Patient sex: M
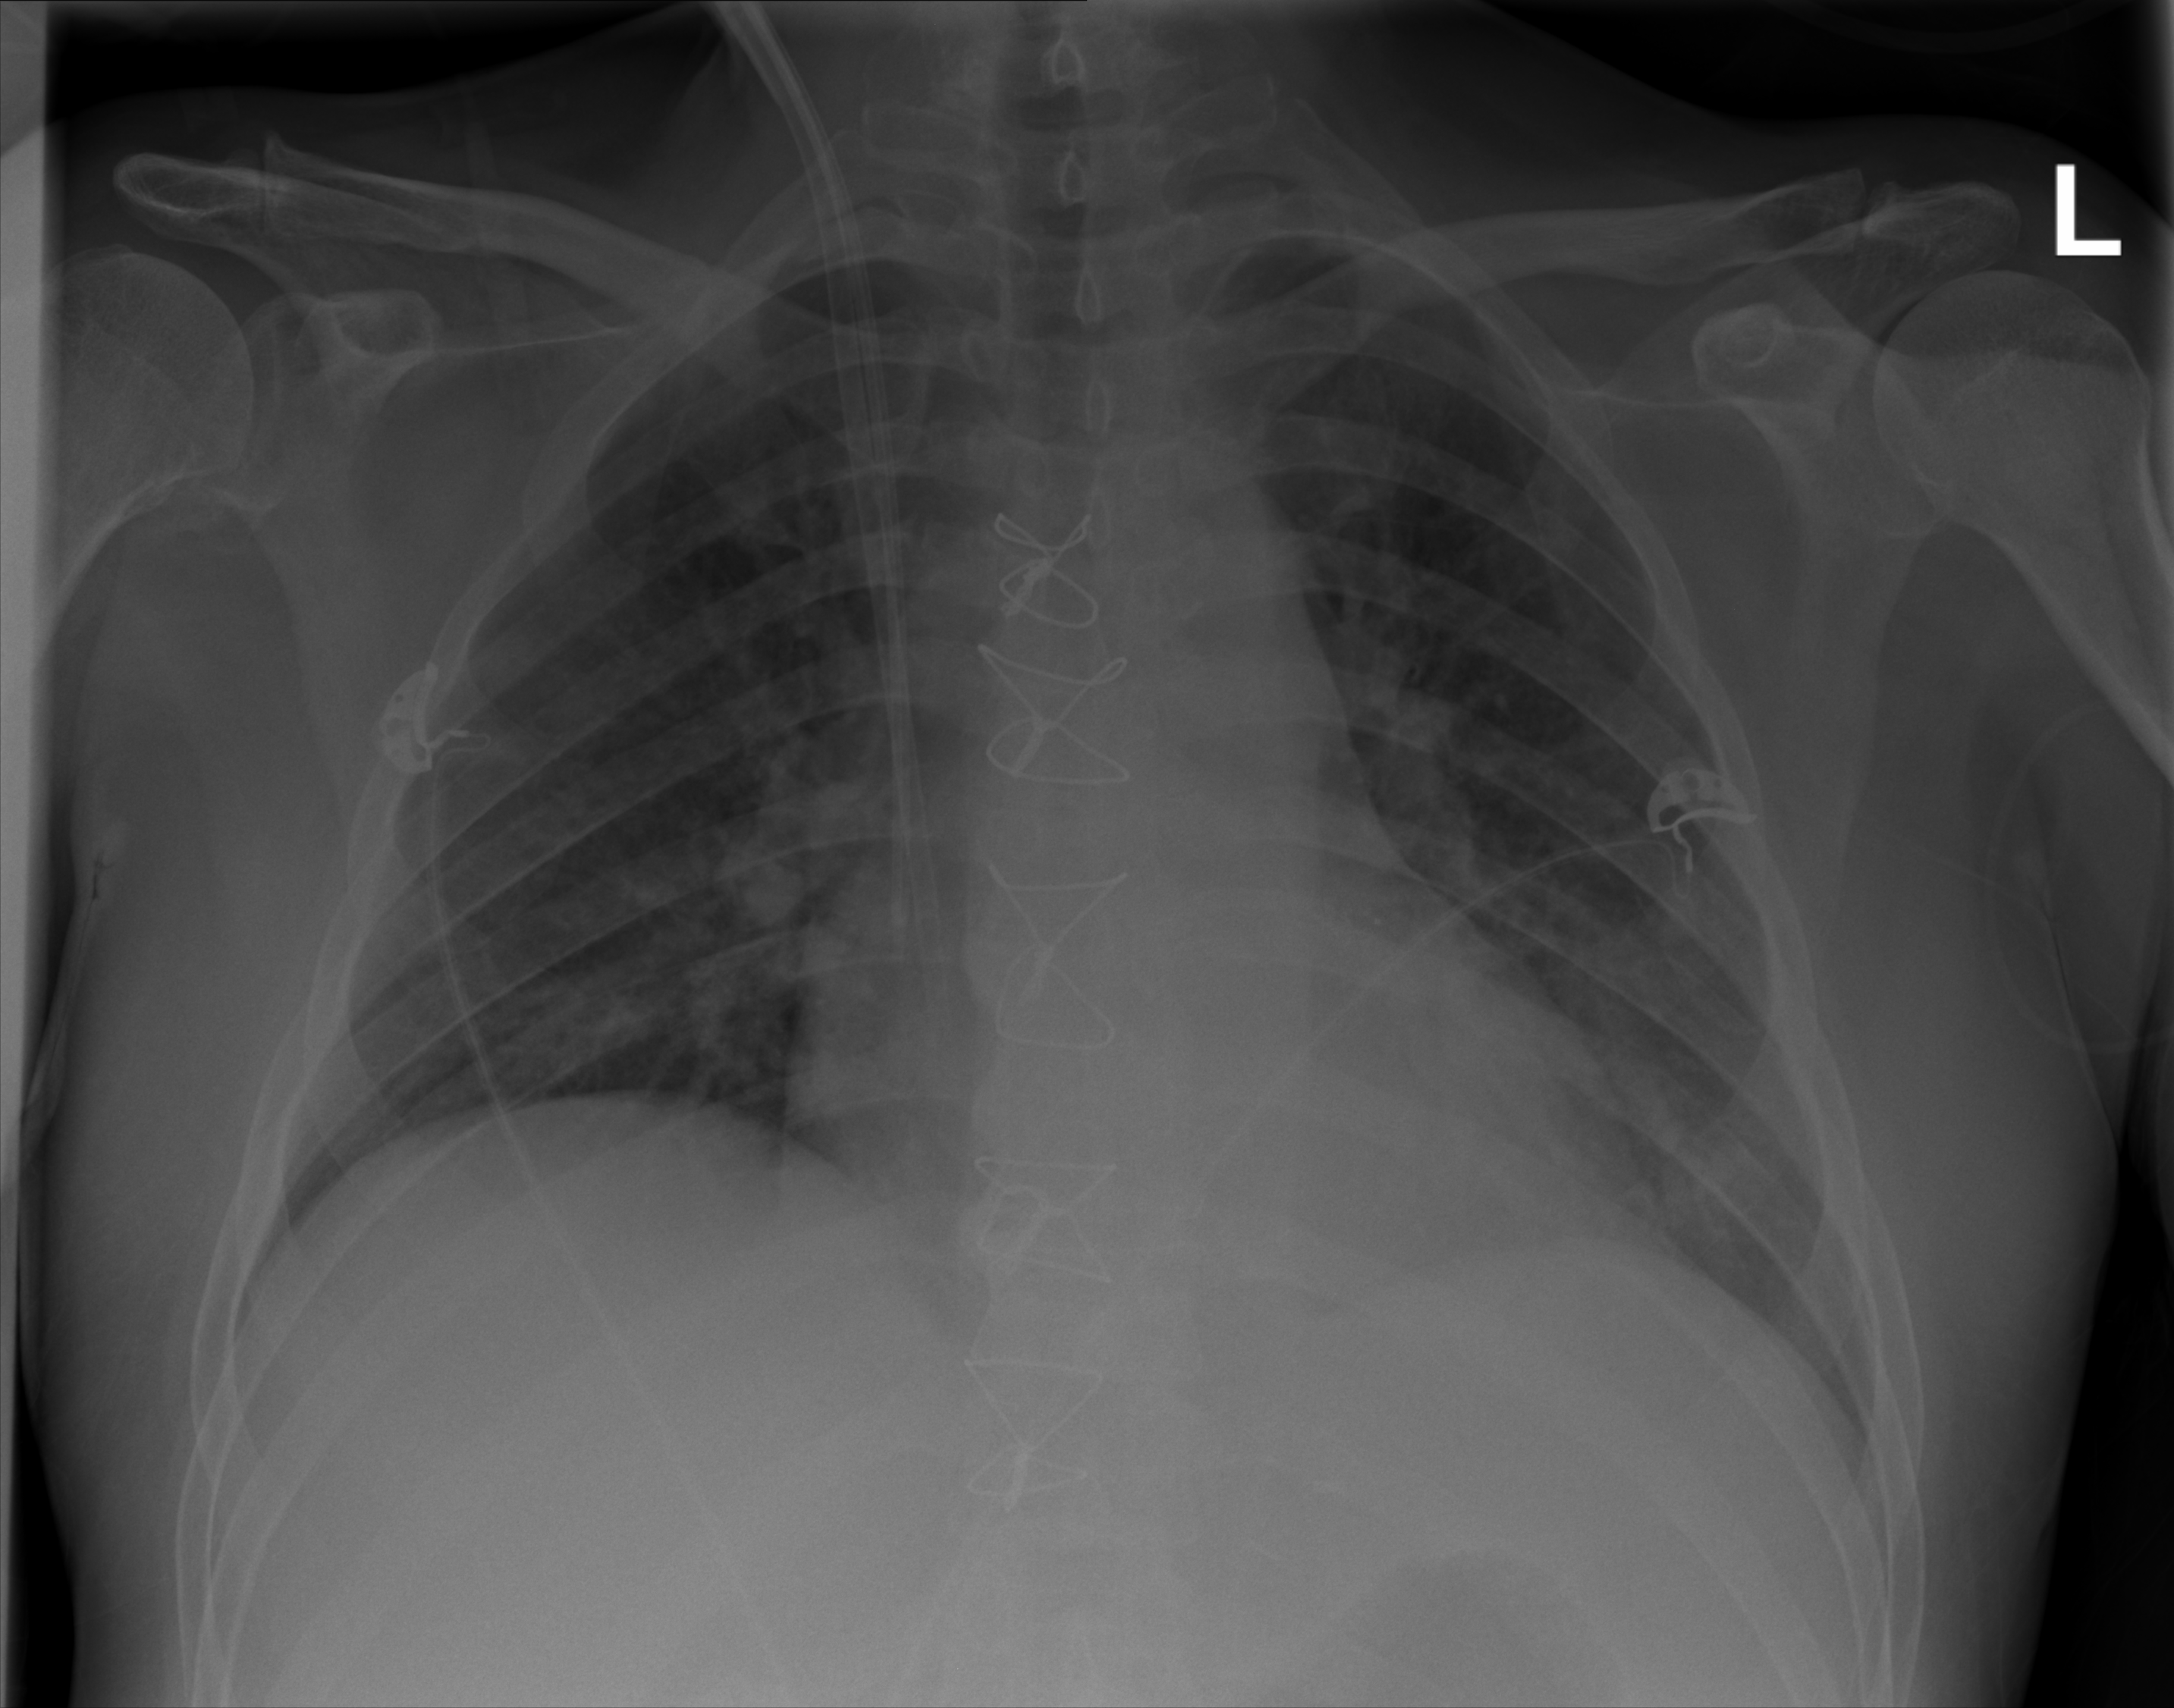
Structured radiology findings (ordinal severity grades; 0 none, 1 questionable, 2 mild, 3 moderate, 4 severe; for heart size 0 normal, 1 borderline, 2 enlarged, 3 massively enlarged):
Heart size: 2
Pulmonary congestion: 0
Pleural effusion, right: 0
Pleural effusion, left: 0
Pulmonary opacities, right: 0
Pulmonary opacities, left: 0
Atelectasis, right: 0
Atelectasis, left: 2